Question: Please help me to view in PHP (I'm using the CodeIgniter framwork) something like what's shown in image 2.
From the database I select:
- - - - -
One Item can have many Categ.
'''
<div>
<ul>
<li>
<div class="programe-tv_link">
<p>Categ 1</p>
<dd> <a href="">>> Item 1</a></dd>
<dd> <a href="">>> Item 2</a></dd>
<dd> <a href="">>> Item 3</a></dd>
<dd> <a href="">>> Item 4</a></dd>
<dd> <a href="">>> Item 5</a></dd>
</div>
<div class="programe-tv_link">
<p>Categ 2</p>
<dd> <a href="">>> Item 1</a></dd>
<dd> <a href="">>> Item 6</a></dd>
<dd> <a href="">>> Item 7</a></dd>
<dd> <a href="">>> Item 8</a></dd>
<dd> <a href="">>> Item 9</a></dd>
<dd> <a href="">>> Item 2</a></dd>
</div>
</li>
<li>
<div class="programe-tv_link">
<p>Categ 5</p>
<dd> <a href="">>> Item 1</a></dd>
<dd> <a href="">>> Item 2</a></dd>
<dd> <a href="">>> Item 3</a></dd>
</div>
<div class="programe-tv_link">
<p>Categ 4</p>
<dd> <a href="">>> Item 1</a></dd>
</div>
</li>
</ul>
</div>
'''
I attach image with illustration. I make view like image 1 where all is selected good only in one '<li>' tag; I need something like IMAGE 2.

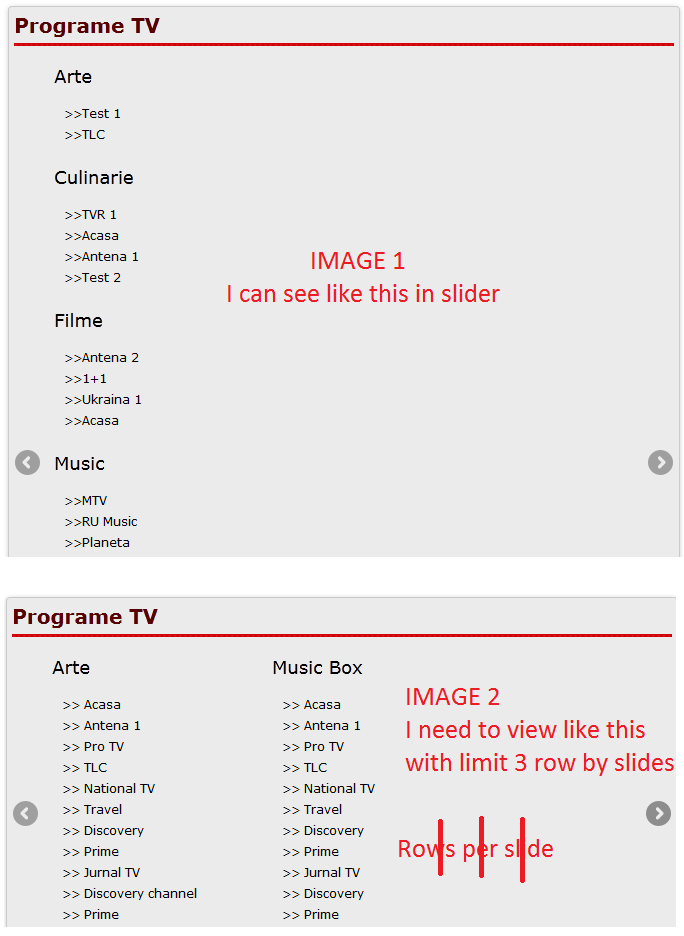
Answer: My final solution is.
'''
<div id="programe-tv-slide" class="flexslider">
<strong>Programe TV</strong>
<div class="redLine"></div>
<?php $cat_cnl = array();
$list = array();
$i=1;
foreach ($category_chaneels as $option) {
$catname = $option['category_name'];
$chlname = $option['channel_name'];
$cat_cnl[$catname][$i] = $chlname;
$list[$i] = $catname;
$i++;
};
?>
<?php
$rows = array_chunk($cat_cnl, 4, TRUE);
foreach ($rows as $row) { //var_dump($rows);
?>
<ul class="slides">
<?php
echo ('<li>');
foreach ($row as $category => $channels) {
echo '<div class="programe-tv_link">';
echo '<p>' . $category . '</p>';
foreach ($channels as $channel) {
echo '<dd><a href="">' . $channel . '</a></dd> ';
};
echo '</div>';
};
echo ('</li>');
?>
</ul>
<?php }; ?>
</div>
'''